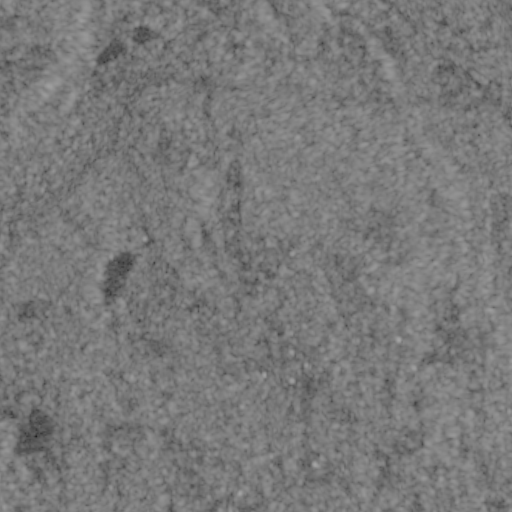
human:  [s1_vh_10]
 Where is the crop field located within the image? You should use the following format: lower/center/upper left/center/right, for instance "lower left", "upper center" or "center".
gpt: The crop field is located in the lower left of the image.
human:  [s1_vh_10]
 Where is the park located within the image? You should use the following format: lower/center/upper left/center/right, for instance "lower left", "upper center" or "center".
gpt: The park is located in the upper left of the image.
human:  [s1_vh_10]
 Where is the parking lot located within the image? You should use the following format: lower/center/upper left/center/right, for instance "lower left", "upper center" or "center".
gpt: The parking lot is located in the upper left of the image.
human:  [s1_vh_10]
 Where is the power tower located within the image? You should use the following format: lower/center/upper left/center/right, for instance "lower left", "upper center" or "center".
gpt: The power tower is located in the upper of the image.
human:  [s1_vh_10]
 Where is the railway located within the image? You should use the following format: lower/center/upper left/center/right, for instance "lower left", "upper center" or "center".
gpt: The railway is located in the lower left of the image.
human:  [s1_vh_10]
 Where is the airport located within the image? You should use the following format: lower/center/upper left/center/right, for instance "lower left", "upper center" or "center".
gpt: There is no airport in the image.

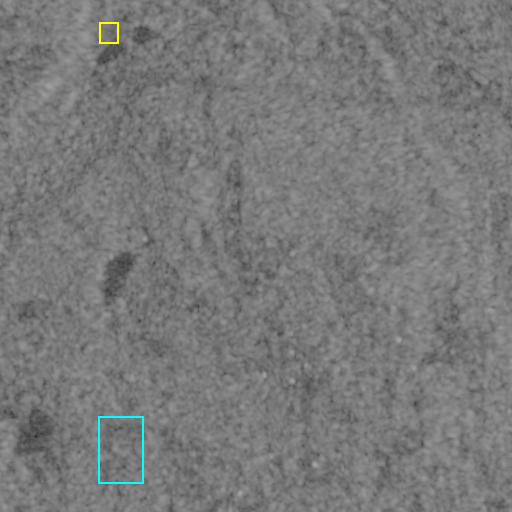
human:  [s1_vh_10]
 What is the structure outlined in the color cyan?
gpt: The structure outlined in cyan is a crop field.
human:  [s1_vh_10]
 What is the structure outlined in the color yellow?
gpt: The structure outlined in yellow is a park.
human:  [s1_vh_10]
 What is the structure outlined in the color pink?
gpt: There is no pink outline.